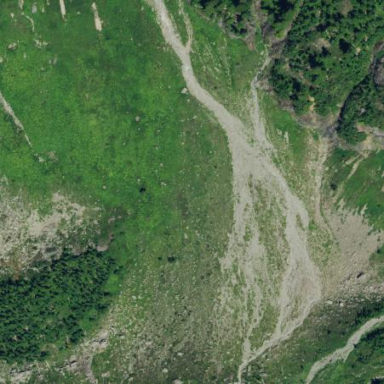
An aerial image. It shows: Natural scree.